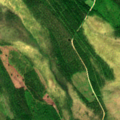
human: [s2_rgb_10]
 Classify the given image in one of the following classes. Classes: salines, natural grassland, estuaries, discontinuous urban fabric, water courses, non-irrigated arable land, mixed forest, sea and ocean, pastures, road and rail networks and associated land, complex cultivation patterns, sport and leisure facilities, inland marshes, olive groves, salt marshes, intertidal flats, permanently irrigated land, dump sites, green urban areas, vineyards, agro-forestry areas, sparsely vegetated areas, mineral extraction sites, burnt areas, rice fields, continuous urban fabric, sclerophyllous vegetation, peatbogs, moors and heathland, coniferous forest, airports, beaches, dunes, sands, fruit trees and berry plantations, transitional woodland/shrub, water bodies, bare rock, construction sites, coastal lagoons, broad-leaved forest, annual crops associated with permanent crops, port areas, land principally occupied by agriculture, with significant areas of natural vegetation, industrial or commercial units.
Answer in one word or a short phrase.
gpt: coniferous forest, mixed forest, transitional woodland/shrub, peatbogs